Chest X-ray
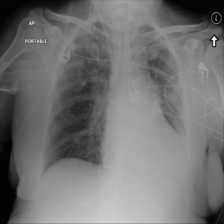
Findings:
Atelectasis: positive
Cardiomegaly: negative
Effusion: positive
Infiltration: negative
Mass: negative
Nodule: negative
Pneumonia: negative
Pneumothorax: negative
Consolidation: positive
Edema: negative
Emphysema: negative
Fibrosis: negative
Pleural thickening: negative
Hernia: negative